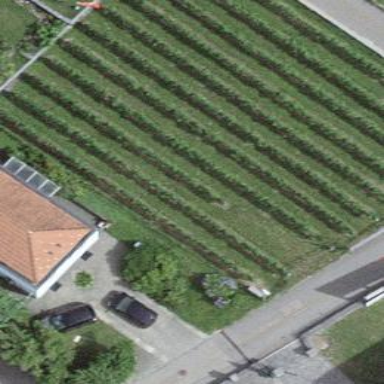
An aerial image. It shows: Picturesque park with vineyard. The main crop grown in the vineyard is grapes.